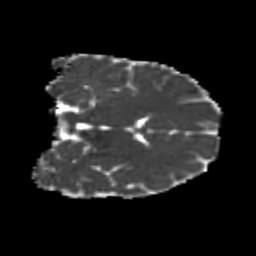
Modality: MD
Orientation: coronal
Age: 23
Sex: male
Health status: healthy
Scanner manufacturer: philips
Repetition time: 7.388 s
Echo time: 0.08599 s